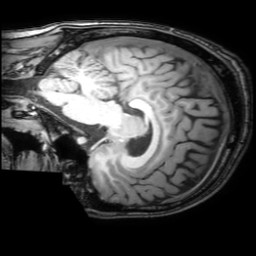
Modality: T1w
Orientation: sagittal
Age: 28
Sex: male
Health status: healthy
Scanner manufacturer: philips
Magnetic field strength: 3 T
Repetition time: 0.0079 s
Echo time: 0.0035 s